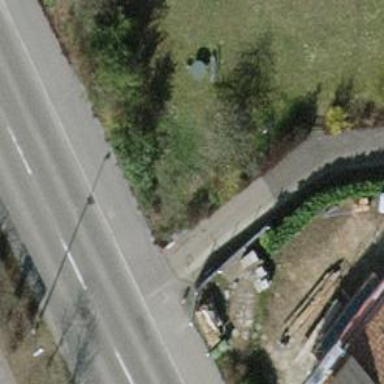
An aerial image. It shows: Cycle barrier.